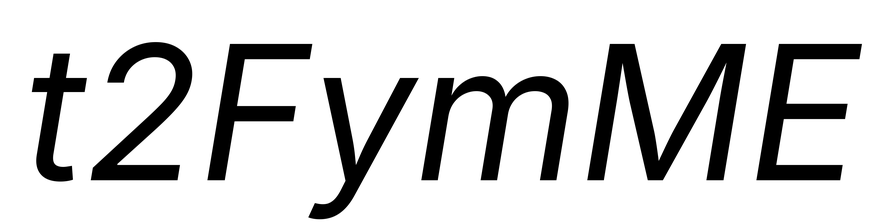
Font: Inter-Italic_Italic